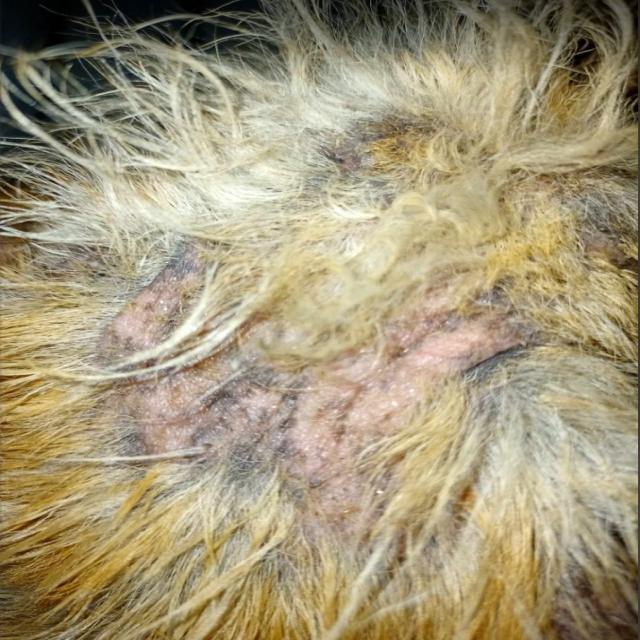
Canine demodicosis (Demodex mange) — caused by Demodex canis mites. Presents with alopecia, follicular papules, pustules, and comedones. Often localized on face and forelimbs.